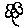
Label: flower